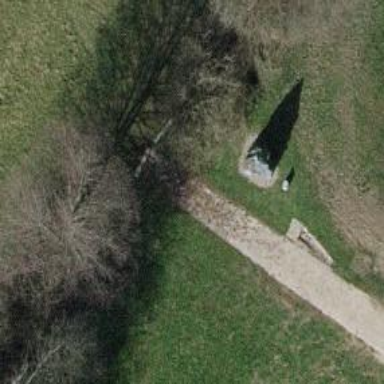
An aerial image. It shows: Archaeological site of historical significance featuring megalithic structures.